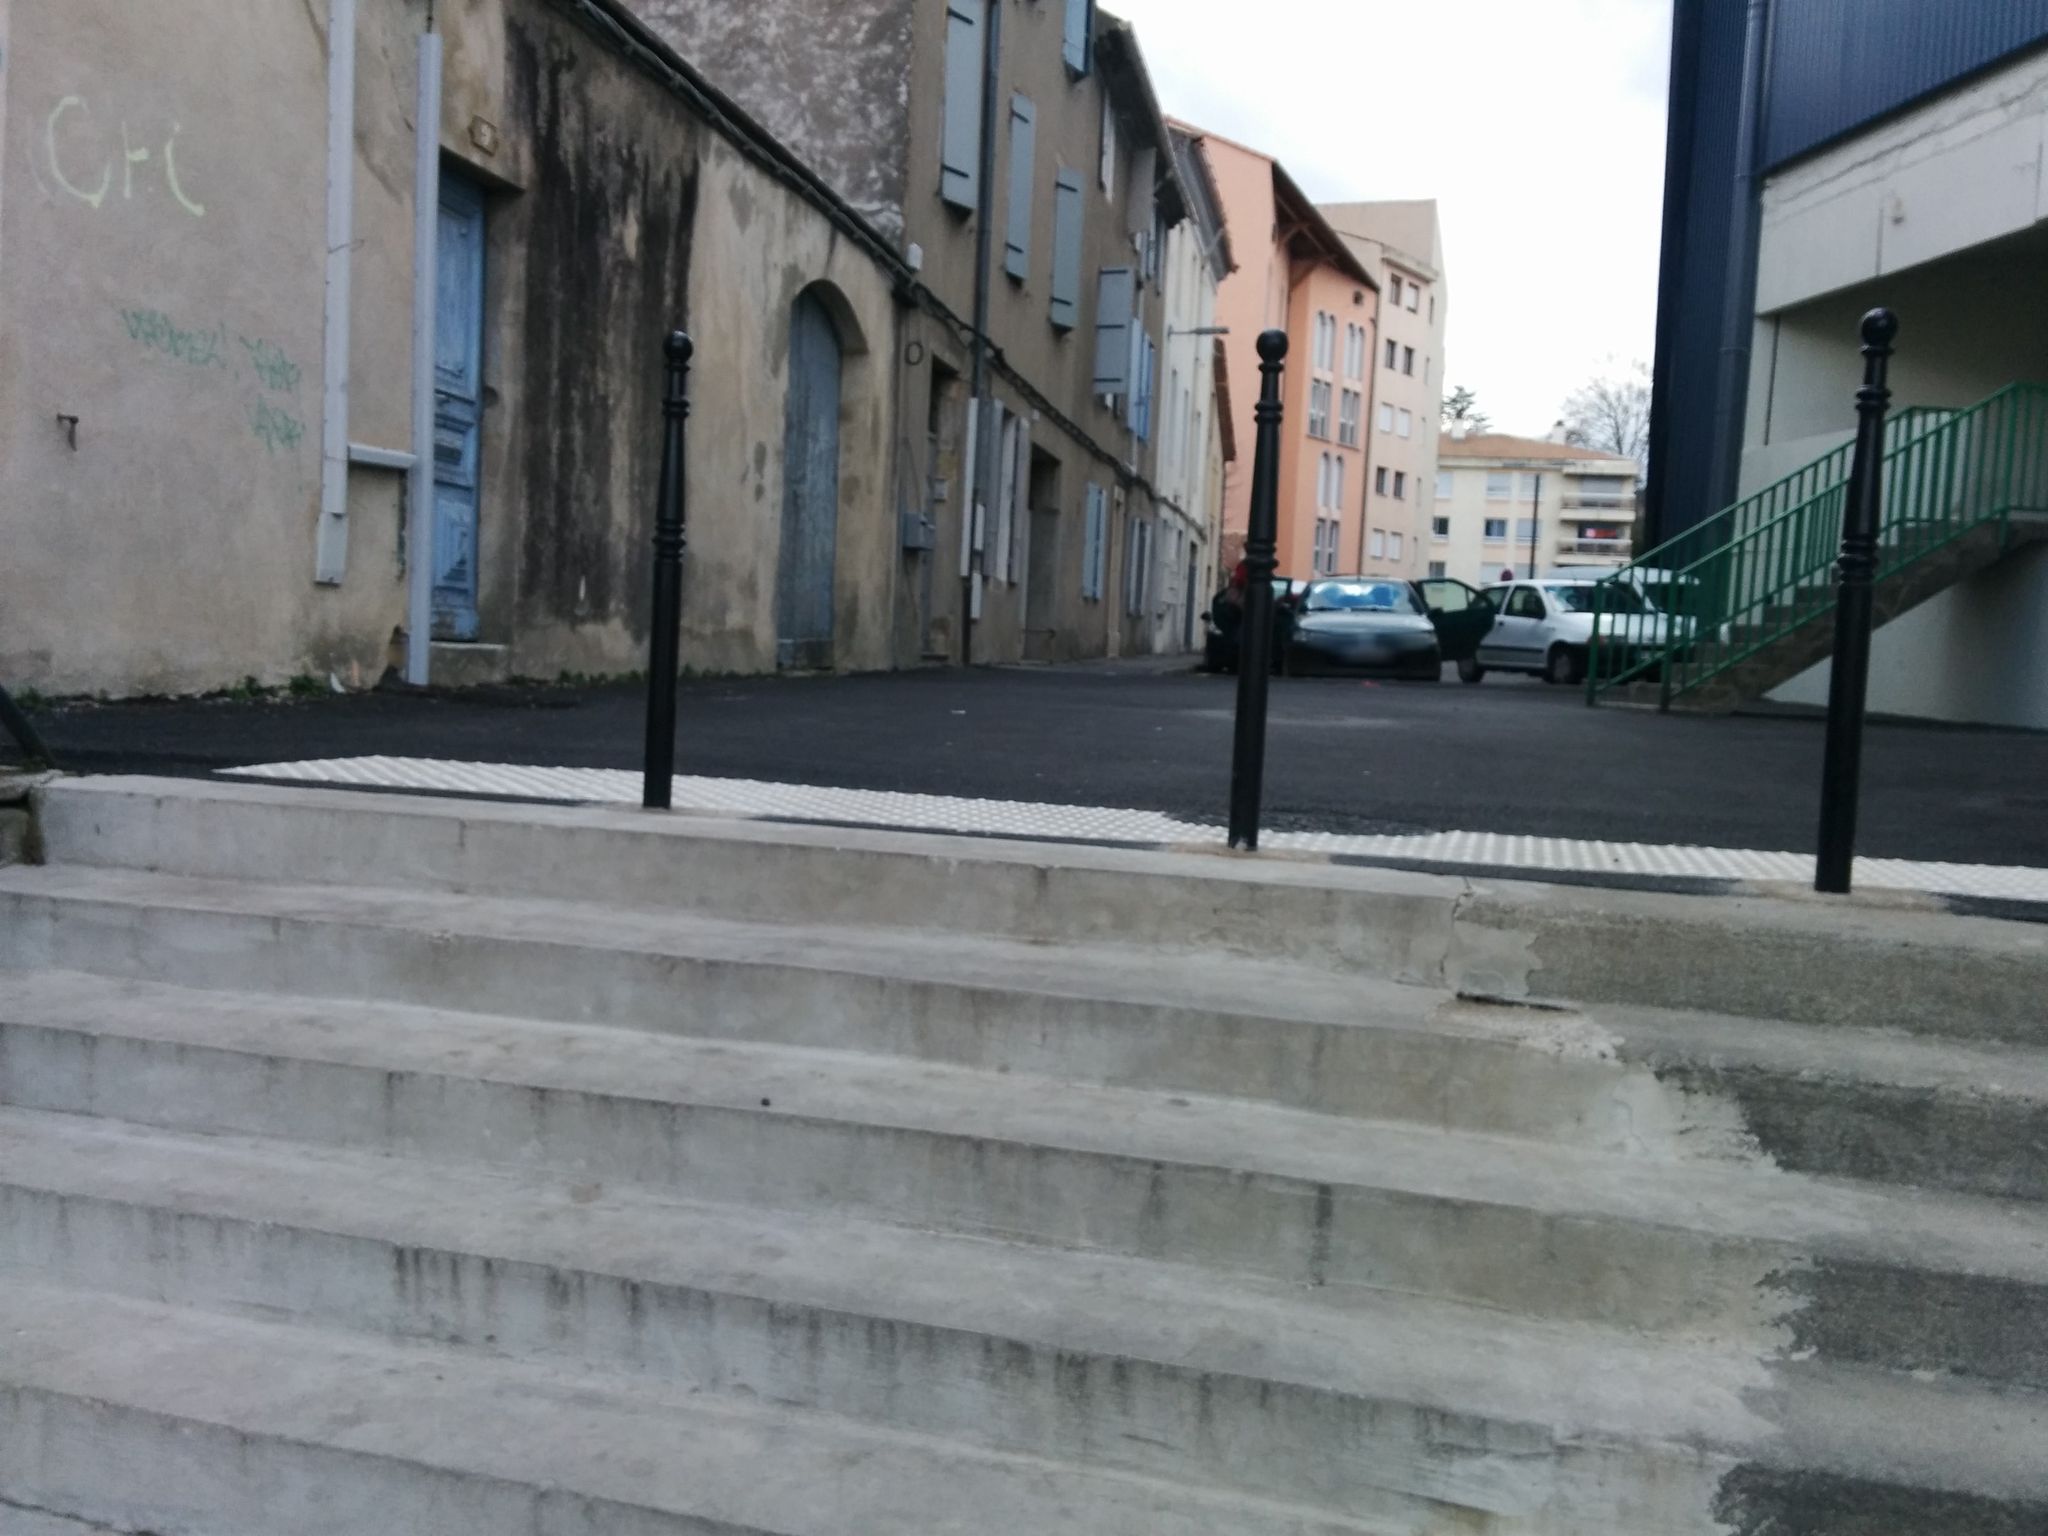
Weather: snowy
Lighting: day
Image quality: good
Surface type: walking surface
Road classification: steps, footway, living_street
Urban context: dense urban cluster
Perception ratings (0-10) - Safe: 0.7, Lively: 6.95, Beautiful: 6.19, Boring: 2.31, Depressing: 7.14, Wealthy: 6.34